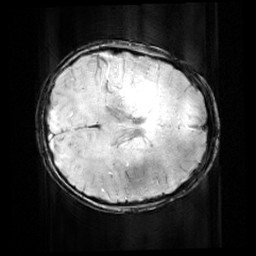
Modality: SWI
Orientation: axial
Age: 12
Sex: female
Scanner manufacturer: siemens
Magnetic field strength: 3 T
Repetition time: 0.027 s
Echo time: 0.02 s